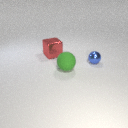
small blue metal sphere to the right of large red metal cube